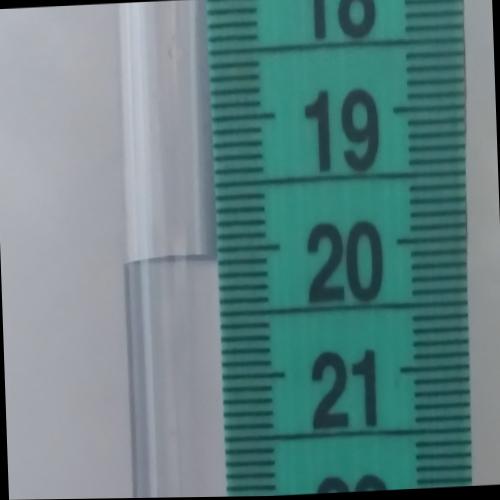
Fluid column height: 20.1 cm